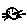
Label: cat